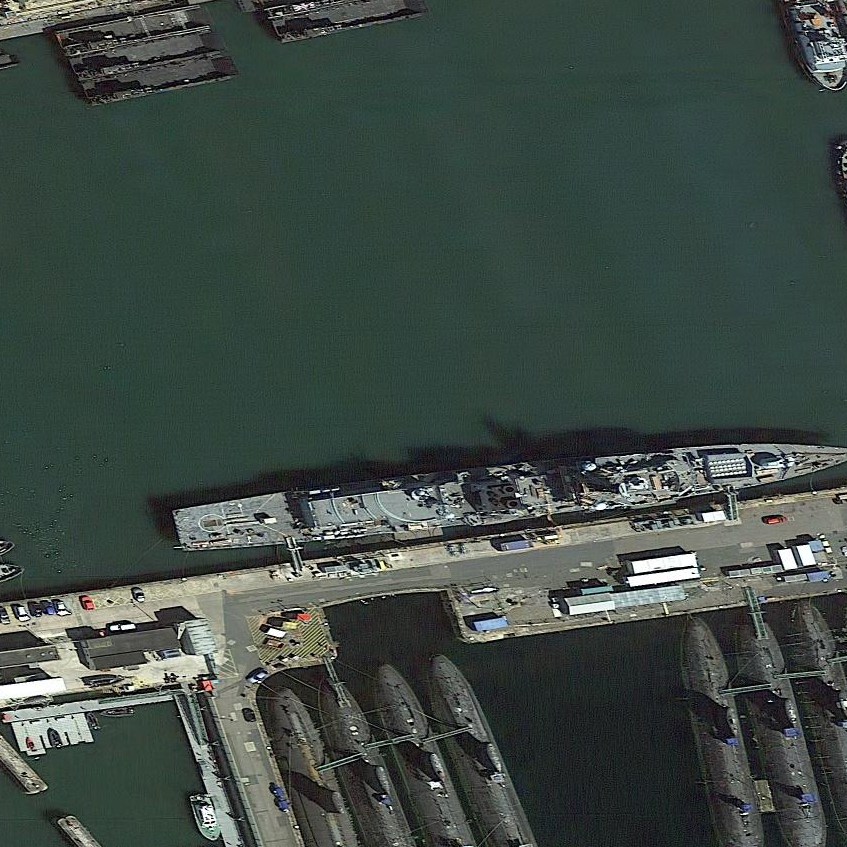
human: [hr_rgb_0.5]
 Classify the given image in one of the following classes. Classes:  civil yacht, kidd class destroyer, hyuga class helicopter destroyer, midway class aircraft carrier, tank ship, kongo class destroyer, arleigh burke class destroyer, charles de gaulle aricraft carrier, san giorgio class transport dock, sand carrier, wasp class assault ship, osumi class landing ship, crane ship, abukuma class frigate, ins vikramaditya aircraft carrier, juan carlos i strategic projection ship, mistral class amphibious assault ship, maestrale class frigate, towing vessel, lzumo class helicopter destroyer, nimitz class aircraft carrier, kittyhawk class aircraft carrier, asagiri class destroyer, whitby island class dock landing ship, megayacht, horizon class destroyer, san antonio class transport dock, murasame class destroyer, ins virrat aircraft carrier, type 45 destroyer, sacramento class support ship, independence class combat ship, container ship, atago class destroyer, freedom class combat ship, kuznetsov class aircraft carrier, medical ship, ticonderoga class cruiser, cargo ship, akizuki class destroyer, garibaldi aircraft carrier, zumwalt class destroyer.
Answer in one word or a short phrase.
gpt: Type 45 destroyer